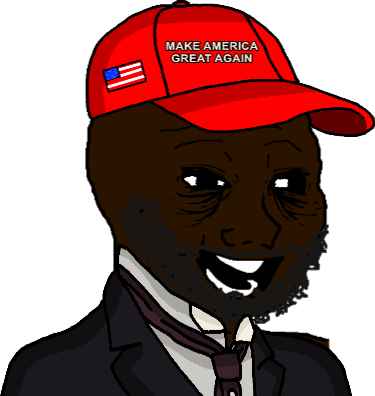
Label: 5_Tired_Wojak